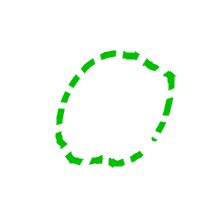
Shape: circle